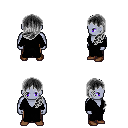
a pixel art fantasy rpg character, male body template, dark elf, purple skin, black robe, robe skirt, gray left-swept hairstyle, brown shoes, four views (front, back, left, right), 2x2 character sprite sheet, small pixel art, hard edges, no anti-aliasing